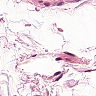
Metastatic tissue present: no